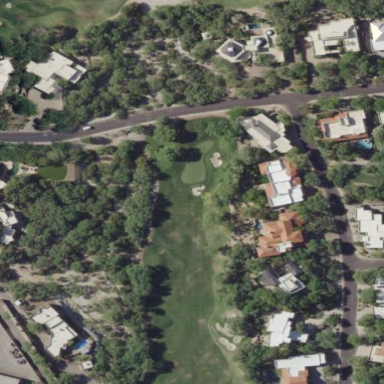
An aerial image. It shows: Rough area on grassy golf course.